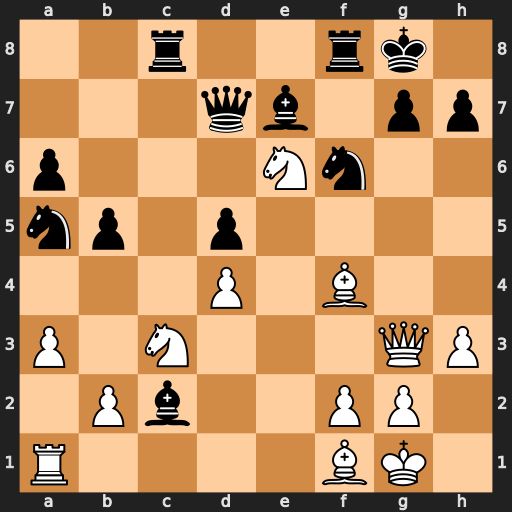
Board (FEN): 2r2rk1/3qb1pp/p3Nn2/np1p4/3P1B2/P1N3QP/1Pb2PP1/R4BK1
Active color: w
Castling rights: -
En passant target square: -
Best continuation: Qxg7#